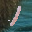
Label: 1